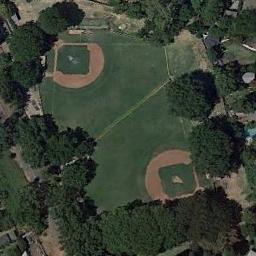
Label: baseball_diamond